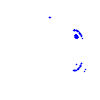
Particle: electron